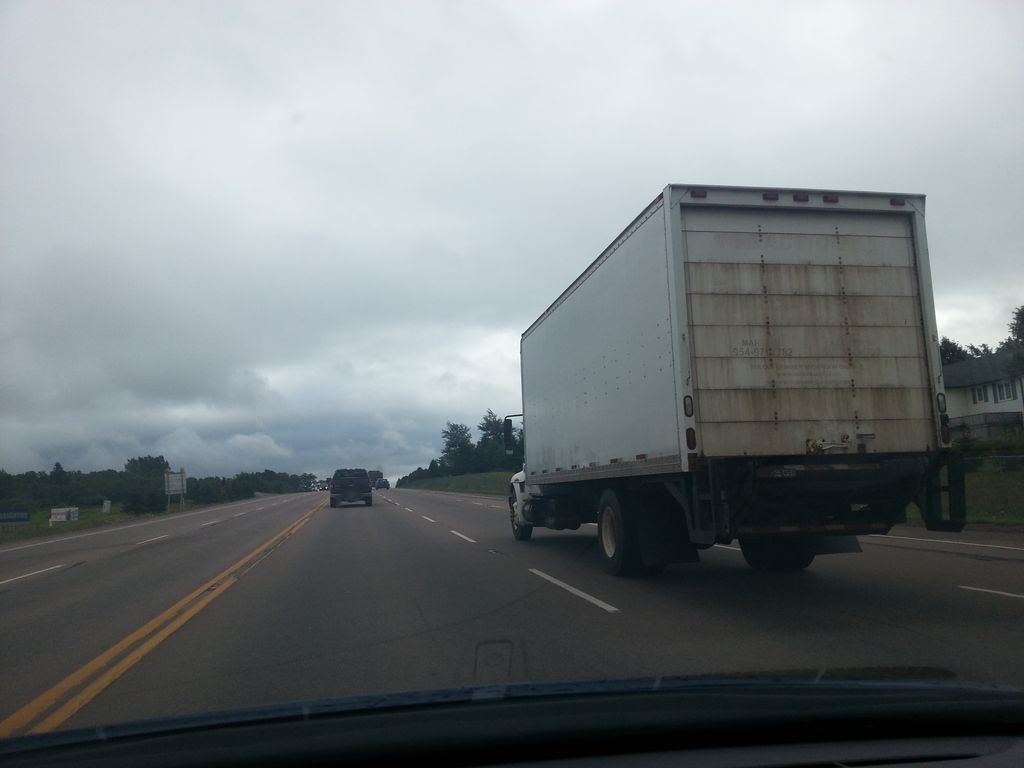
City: charlottetown